Question: I have a small UI problem when trying to set a long sentence in glass, it displays like that:

Does anybody have an idea of wrapping the sentence to the next line? word wrap css code didn't work.
HTML Code:
'''
<article>
<section>
<h1>Notes:</h1>
<ol class="text-x-small">
<li>Don't take the green one</li>
<li>Don't forget to check about the promotion we have tomorrow</li>
</ol>
</section>
<footer>
<p>Notes</p>
</footer>
</article>
'''
Thanks for helping.
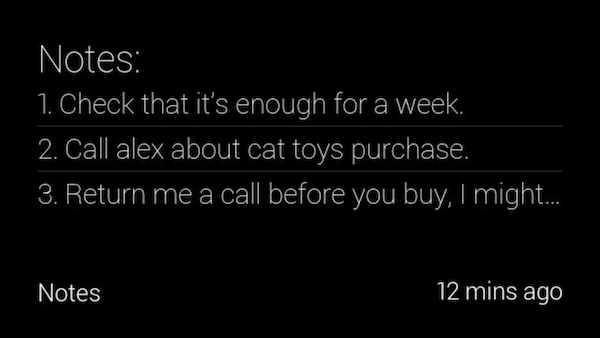
Answer: If you look <URL> you'll find the default glass CSS. If you look under the lists section you'll find this gem:
'''
ul li, ol li {
border-bottom: 1px solid #333;
padding: 6px 0;
white-space: nowrap;
text-overflow: ellipsis;
overflow: hidden;
}
'''
I'm not sure if you can include custom CSS styles in your HTML. If you can do something like this:
'''
<article>
<style>
.wrap-li {
white-space: normal;
text-overflow: clip;
overflow: visible;
}
</style>
<section>
<h1>Notes:</h1>
<ol class="text-x-small">
<li class="wrap-li">Don't take the green one</li>
<li class="wrap-li">Don't forget to check about the promotion we have tomorrow</li>
</ol>
</section>
<footer>
<p>Notes</p>
</footer>
</article>
'''
If the API doesn't accept defining styles in this way, you'd have to try to do this inline. Each li element would need to be:
'''
<li style="white-space:normal;text-overflow:clip;overflow:visible">Don't take the green one</li>
'''